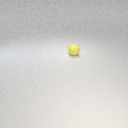
small yellow rubber sphere